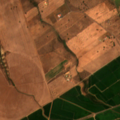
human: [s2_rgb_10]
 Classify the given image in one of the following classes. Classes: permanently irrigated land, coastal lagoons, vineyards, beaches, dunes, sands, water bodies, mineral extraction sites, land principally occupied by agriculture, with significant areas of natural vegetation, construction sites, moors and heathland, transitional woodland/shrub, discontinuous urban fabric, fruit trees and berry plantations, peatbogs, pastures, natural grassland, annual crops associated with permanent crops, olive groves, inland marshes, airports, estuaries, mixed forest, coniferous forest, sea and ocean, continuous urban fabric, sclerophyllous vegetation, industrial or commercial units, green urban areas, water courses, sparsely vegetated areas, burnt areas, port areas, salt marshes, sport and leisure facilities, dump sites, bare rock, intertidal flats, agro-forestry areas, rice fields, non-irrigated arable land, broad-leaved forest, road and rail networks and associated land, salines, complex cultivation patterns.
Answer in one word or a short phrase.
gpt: permanently irrigated land, rice fields, annual crops associated with permanent crops, water bodies